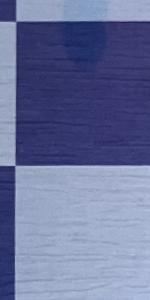
Label: Empty